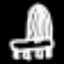
Label: chair